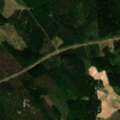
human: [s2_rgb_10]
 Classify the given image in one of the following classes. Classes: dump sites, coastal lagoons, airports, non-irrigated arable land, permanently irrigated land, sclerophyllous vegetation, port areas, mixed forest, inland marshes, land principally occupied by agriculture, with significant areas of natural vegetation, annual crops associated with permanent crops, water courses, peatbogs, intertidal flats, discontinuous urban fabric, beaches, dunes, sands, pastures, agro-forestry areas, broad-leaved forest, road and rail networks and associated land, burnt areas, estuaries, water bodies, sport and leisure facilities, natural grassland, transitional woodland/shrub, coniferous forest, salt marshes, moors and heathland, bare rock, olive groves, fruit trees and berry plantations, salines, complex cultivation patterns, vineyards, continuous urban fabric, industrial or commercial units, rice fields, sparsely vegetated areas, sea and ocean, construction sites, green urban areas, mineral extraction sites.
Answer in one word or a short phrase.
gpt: coniferous forest, mixed forest